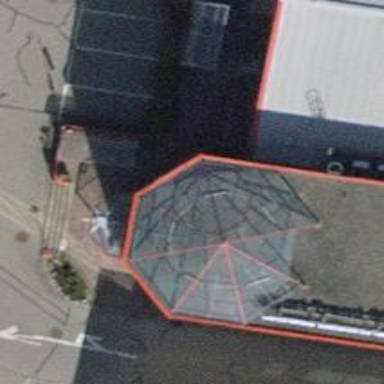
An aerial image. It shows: Outdoor shop.